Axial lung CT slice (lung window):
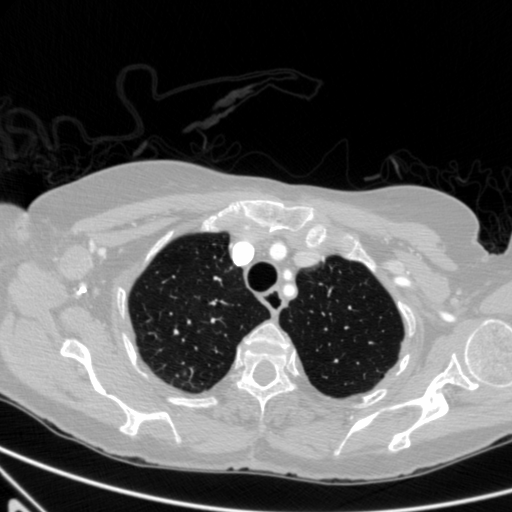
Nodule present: yes
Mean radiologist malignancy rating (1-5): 2.667